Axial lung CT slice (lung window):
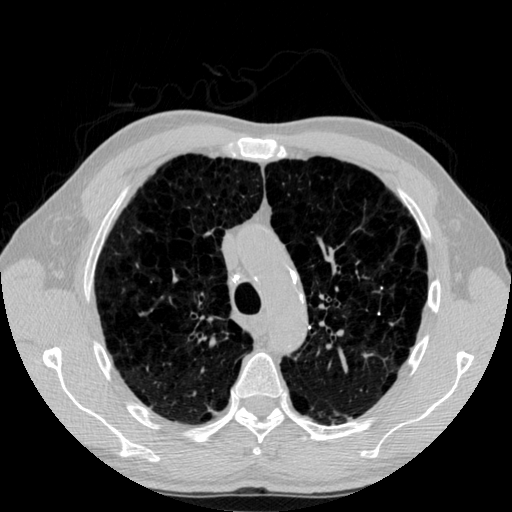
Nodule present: no